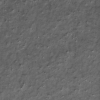
Label: not_dusty